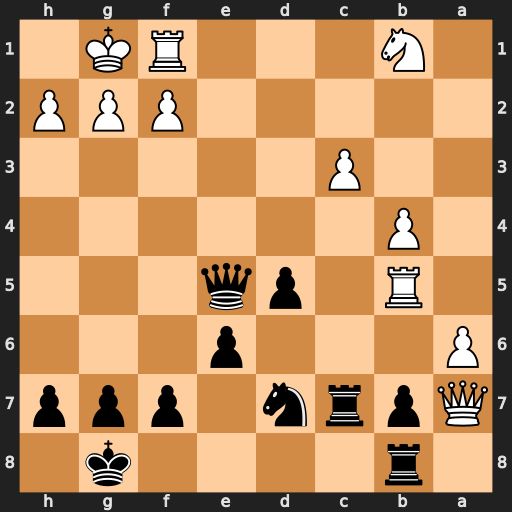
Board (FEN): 1r4k1/Qprn1ppp/P3p3/1R1pq3/1P6/2P5/5PPP/1N3RK1
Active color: b
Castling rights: -
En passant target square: -
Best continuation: b6 Qxb8+ Nxb8